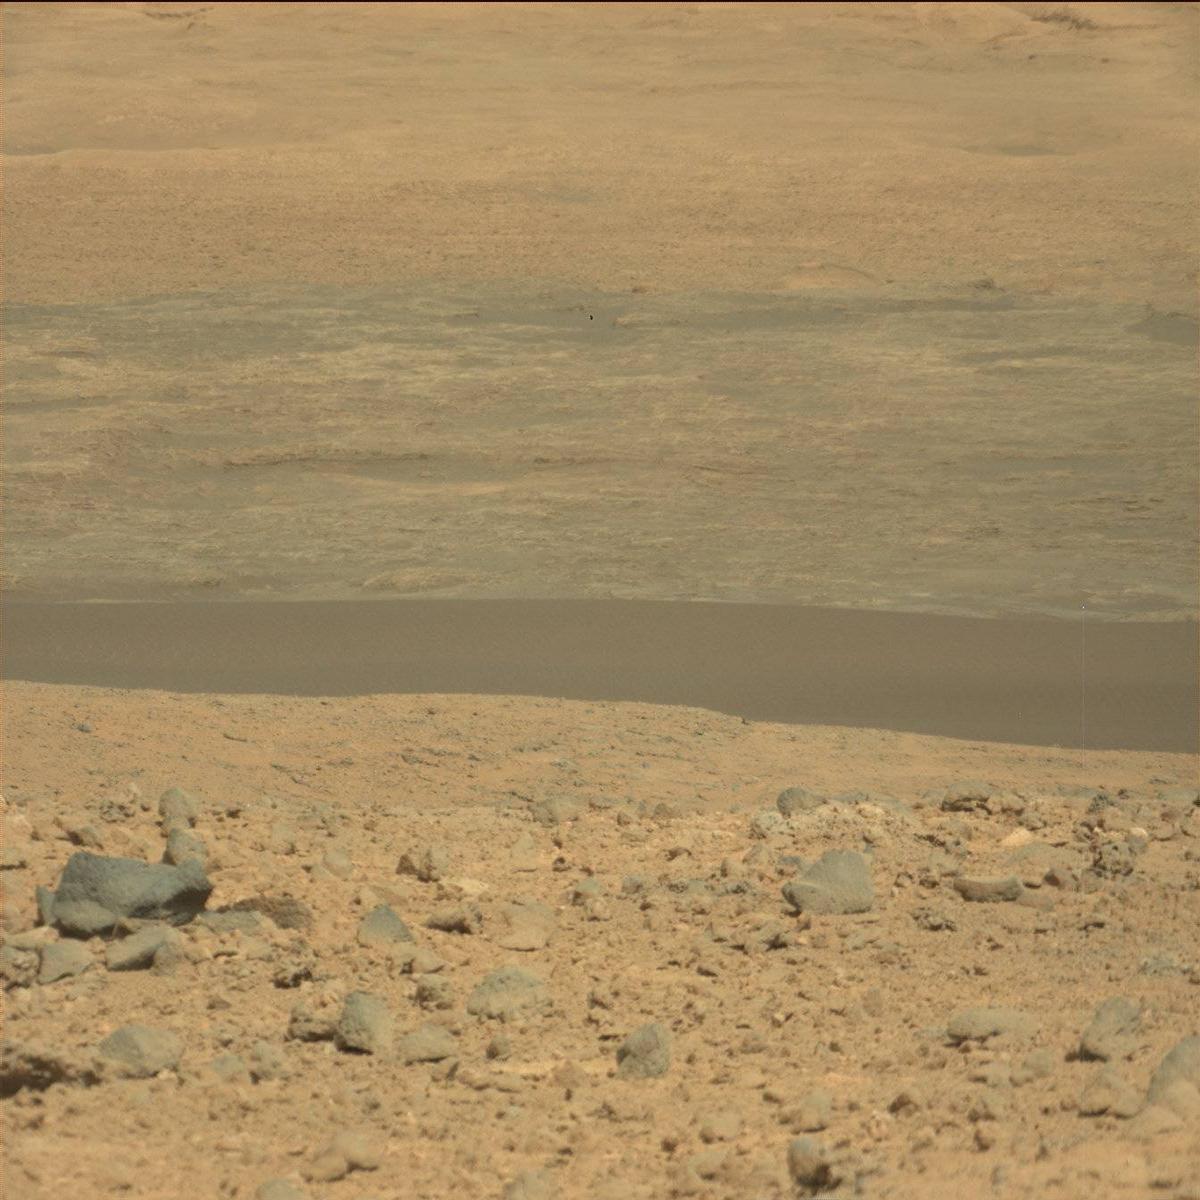
Terrain classes present: Bedrock, Ridge, Sand / Soil